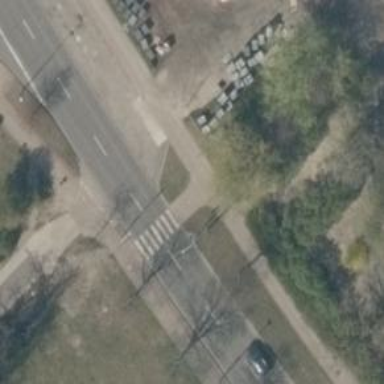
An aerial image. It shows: Asphalt surface with both sidewalk and cycle track.